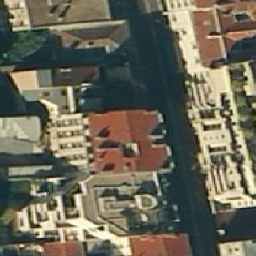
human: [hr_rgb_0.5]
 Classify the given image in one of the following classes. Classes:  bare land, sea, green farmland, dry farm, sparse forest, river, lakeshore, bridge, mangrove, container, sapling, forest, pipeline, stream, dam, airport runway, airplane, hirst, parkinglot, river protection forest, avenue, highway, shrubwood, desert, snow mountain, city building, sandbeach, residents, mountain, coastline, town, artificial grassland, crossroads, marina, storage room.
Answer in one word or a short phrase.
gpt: city building